Question: So, my dilemma here is pretty much the fact that I have GData included with static headers in my file per the instructions found here: <URL>. Everything compiles correctly and such and I can run the Analyzer just fine. The minute I try to run the profiler to check for leaks, it hits the attached error The service placeholder compiler flag should be replaced by actual service specifications as seen below:

I'm not %100 sure on what I need to do to make this an acceptable service.. or why it triggers this error. Implementing GData was already a not-so-fun walk in the park. (Thank you the guy who added his static tutorial in google's documentation.. lack of documentation). Does anyone know specifically what needs to be done and/or how?
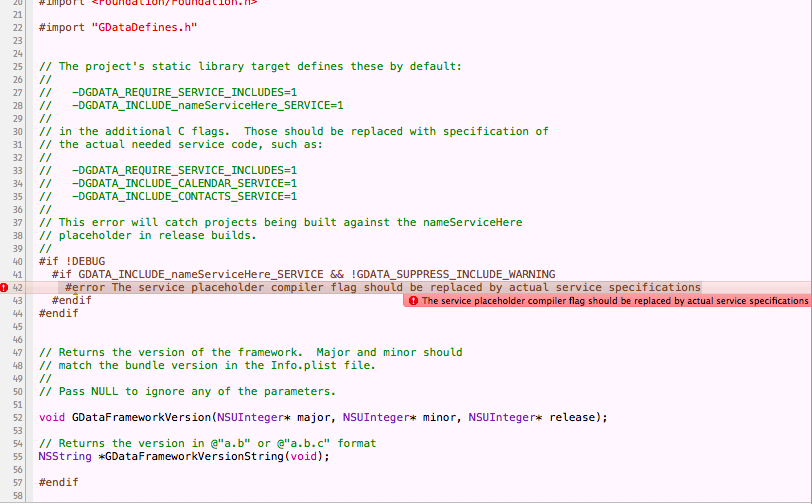
Answer: From the <URL>...
> There is a conditional set in the static library target as a reminder
to developers to define the needed services. For your project, replace
or delete the definition-DGDATA_INCLUDE_nameServiceHere_SERVICE=1in the Other C Flags section of the static library target's Release
configuration.